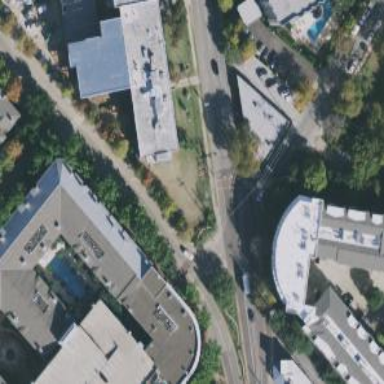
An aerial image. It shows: Tertiary road with separate sidewalks. The road is embedded with tram rails.